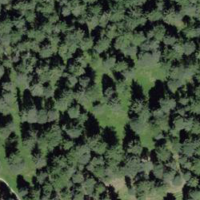
EUNIS habitat code: 43
Species observed at this site:
Euphorbia cyparissias